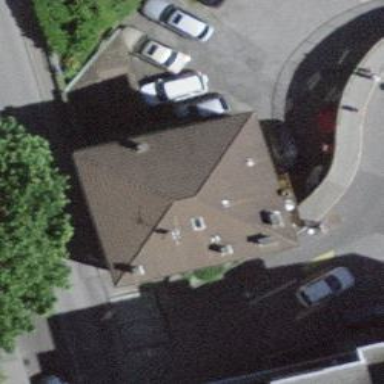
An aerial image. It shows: Fast food establishment.